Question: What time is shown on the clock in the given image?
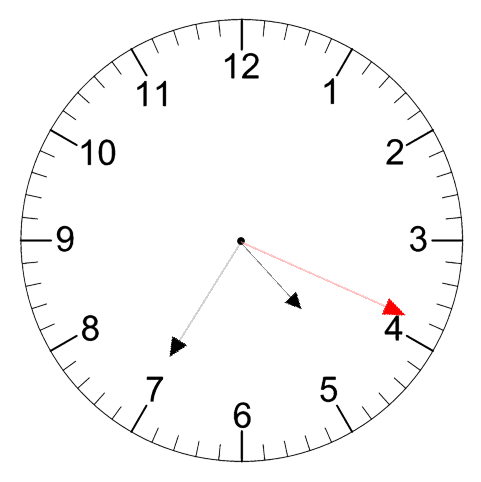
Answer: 04:35:19